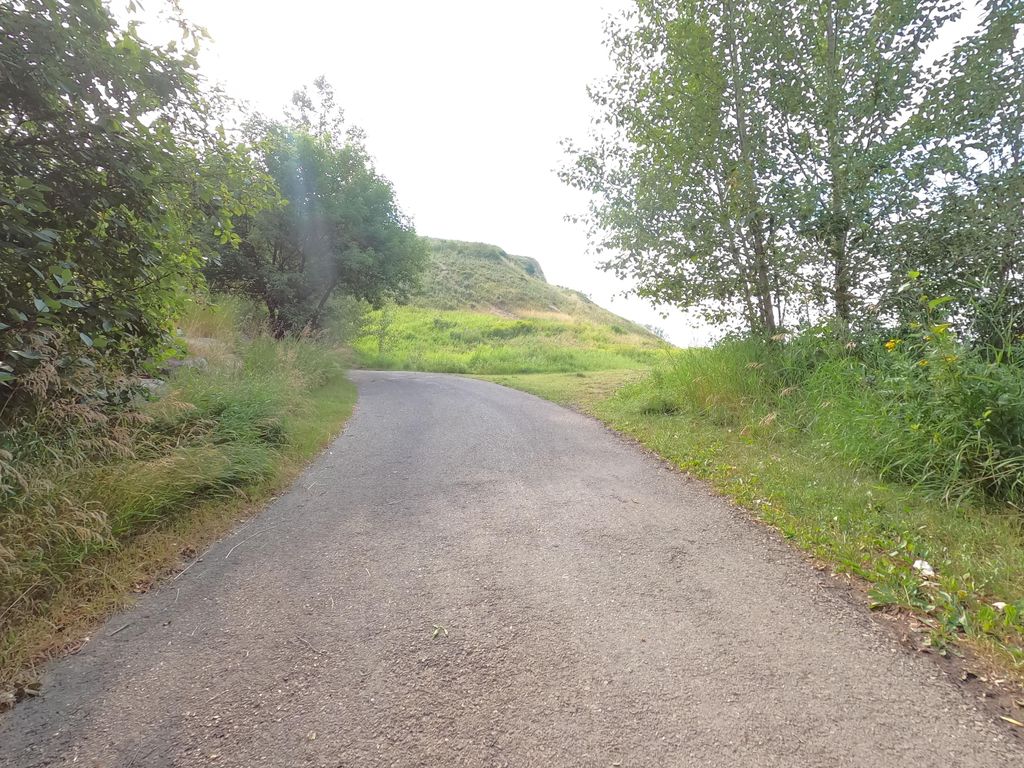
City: calgary